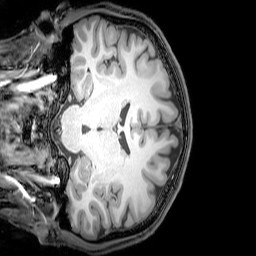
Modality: T1w
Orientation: coronal
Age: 25
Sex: male
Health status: healthy
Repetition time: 0.081 s
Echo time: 0.037 s